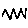
Label: zigzag